Question: sorry for the silly question, but I'm still in the process of learning Objective-C and iPhone programming.
I'm trying to insert an icon to the left of a UITableView cell. This is from the method '(UITableViewCell *)tableView:(UITableView *)tableView cellForRowAtIndexPath:(NSIndexPath *)indexPath' :
'''
NSString *imagePath = [[NSBundle mainBundle] pathForResource:@"icon3" ofType:@"png"];
UIImage *icon = [UIImage imageWithContentsOfFile: imagePath];
cell.imageView.contentMode = UIViewContentModeScaleAspectFit;
cell.imageView.image = icon;
'''
My icon (30w x 44h) MUST be as high as the cell, while (maybe 1 pixel) . I tried to change the dimensions of the image with no success and I tried to reduce the height of the cell (with no effect) with '(CGFloat)tableView:(UITableView *)tableView heightForRowAtIndexPath:(NSIndexPath *)indexPath'.
What can I do?
Eventually I should insert a little space on the left too, but this is secondary.
Thanks very much.

[UPDATE] no problem when the UITableView is not "grouped"
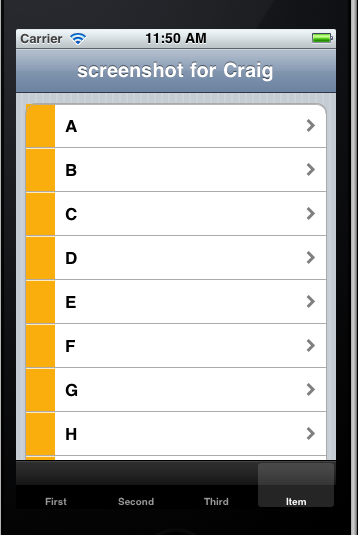
Answer: You need to change the height of the row for the cell.imageView to be resized.
implement the following method and return the height of your image.
'''
- (CGFloat)tableView:(UITableView *)tableView heightForRowAtIndexPath:(NSIndexPath *)indexPath
'''
Try also removing the contentMode setting in your cellForRowAtIndexPath method. You can replace all your code with one line as below:
'''
cell.imageView.image = [UIImage imageNamed:@"icon3.png"];
'''